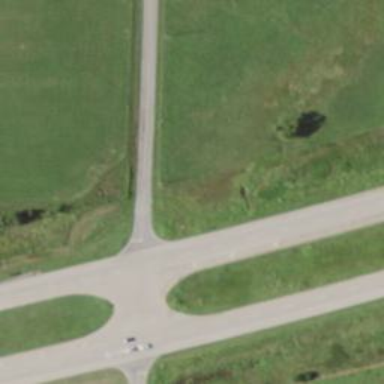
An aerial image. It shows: Road with stop sign.